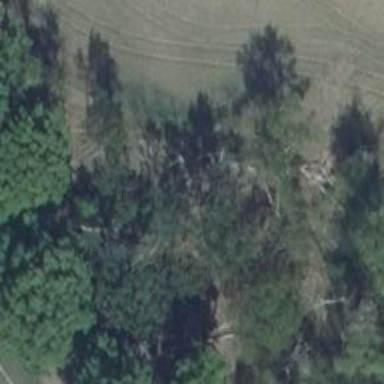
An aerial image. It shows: Hunting stand.